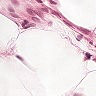
Metastatic tissue present: no